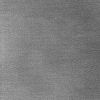
Atmospheric dust classification: dusty